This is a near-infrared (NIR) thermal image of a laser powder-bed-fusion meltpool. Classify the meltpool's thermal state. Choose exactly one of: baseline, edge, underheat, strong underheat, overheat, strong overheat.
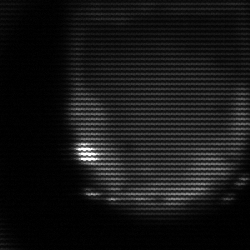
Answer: edge